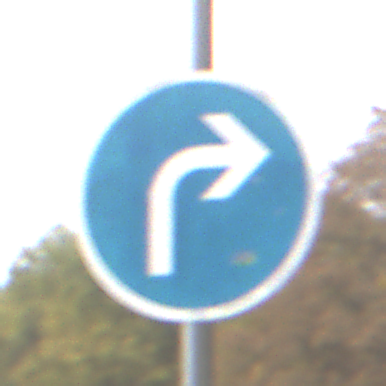
Verkehrszeichen: VorgeschriebeneFahrtrichtungRechts
Umgebung: Outdoor, Nature
Tageszeit: MorningAfternoon
Wetter: Overcast
Licht: Natural
Jahreszeit: Autumn
Kontrast: LowContrast